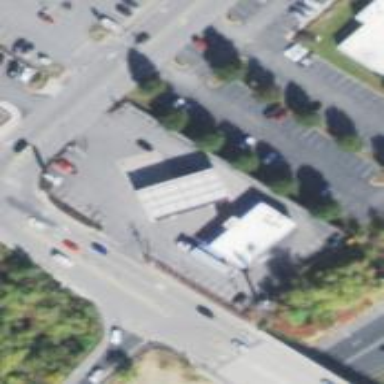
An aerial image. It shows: Convenience shop.